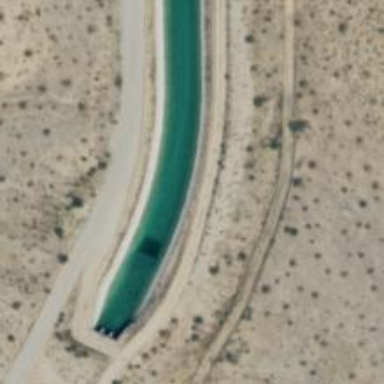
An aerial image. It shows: Water canal.